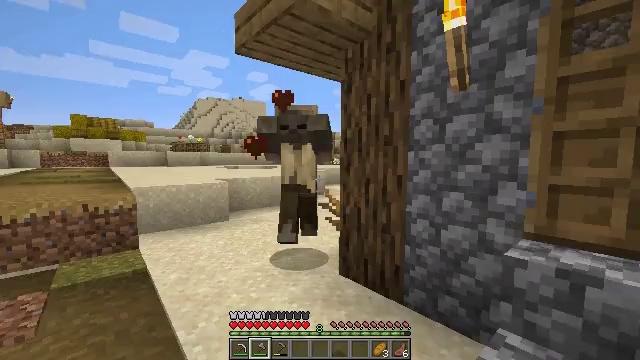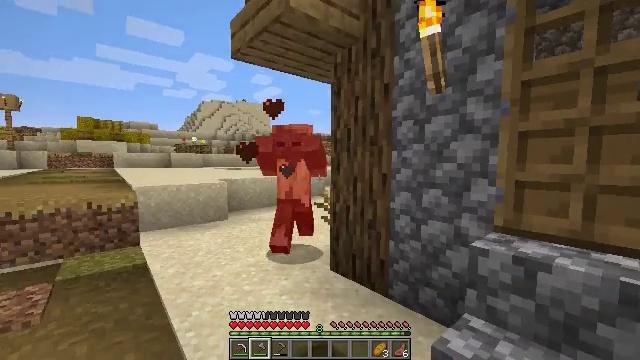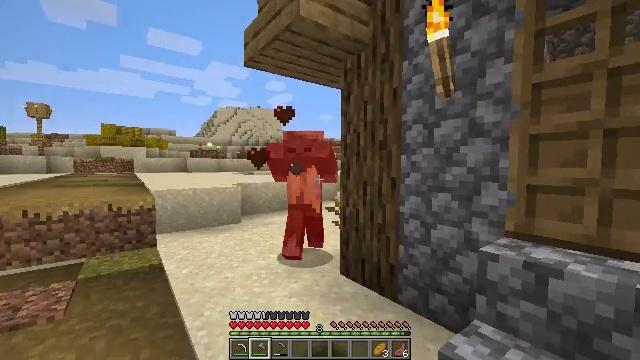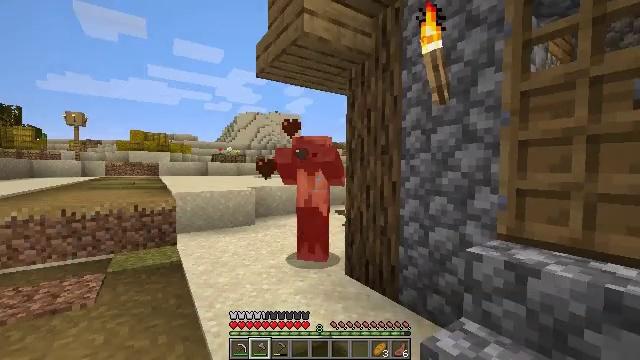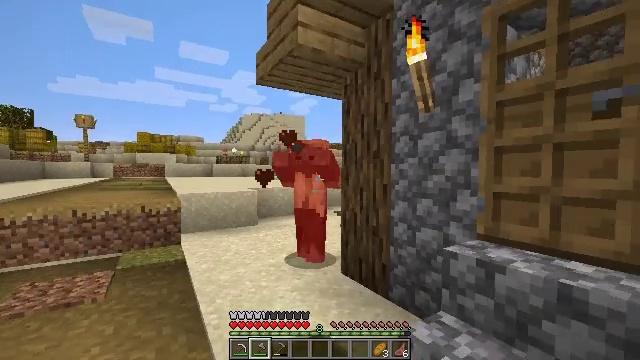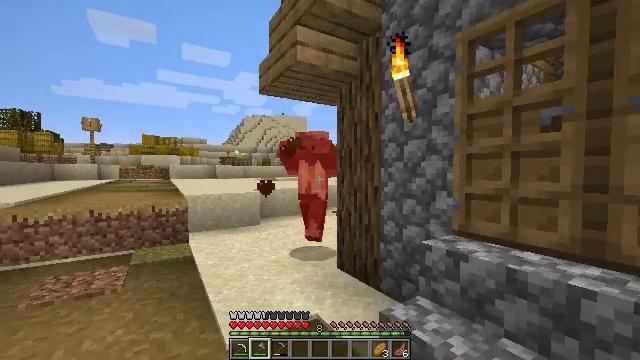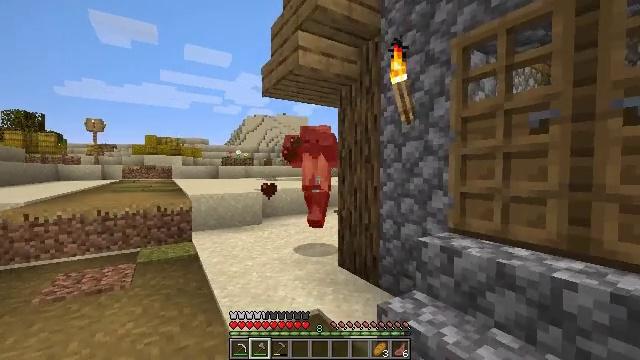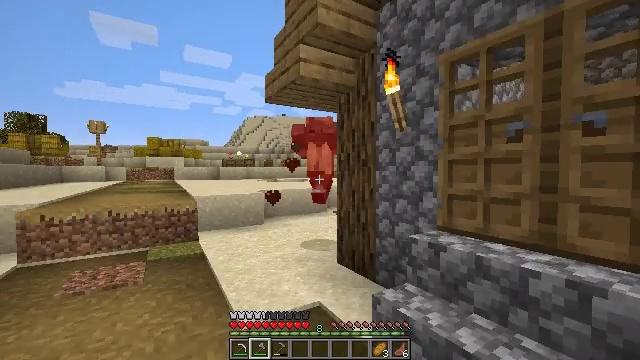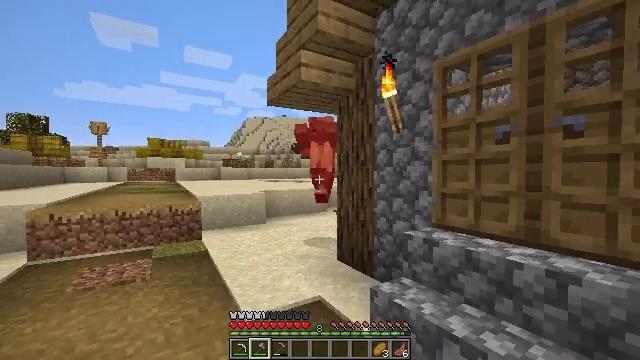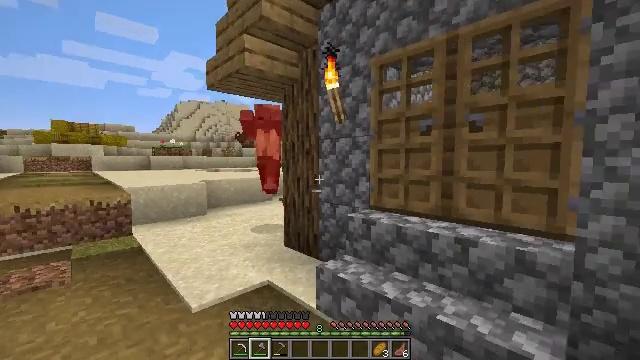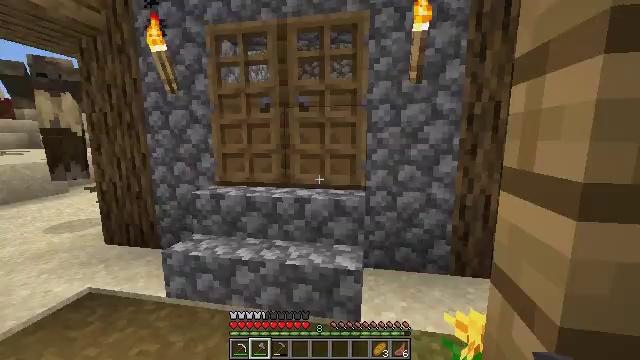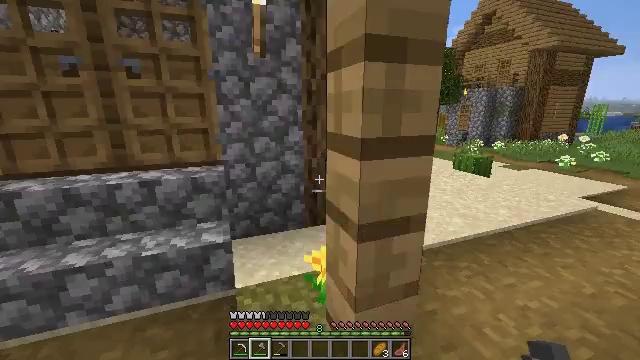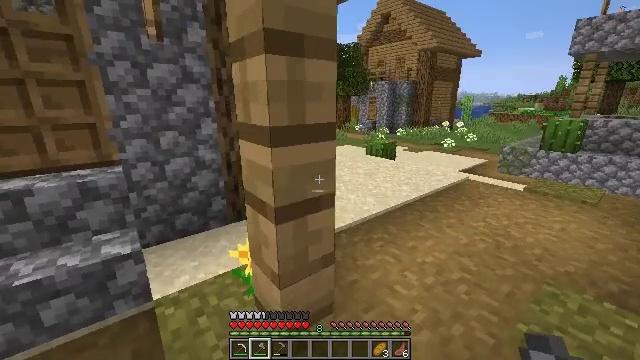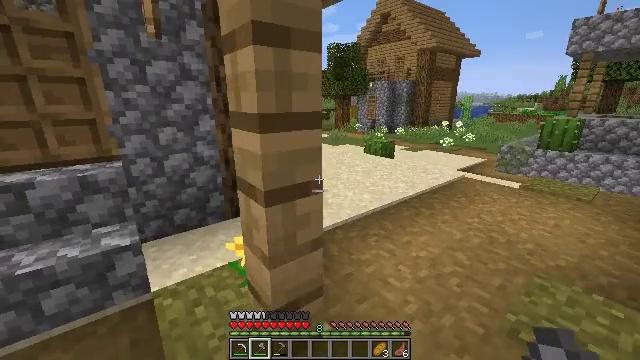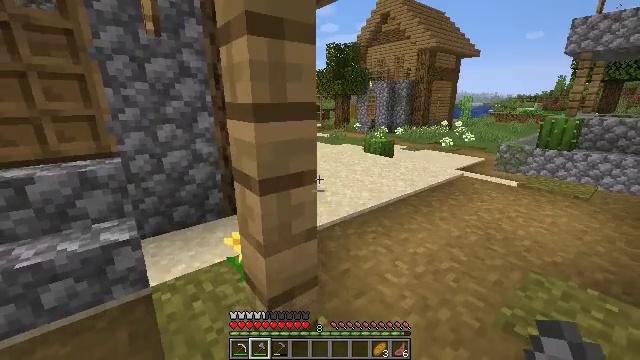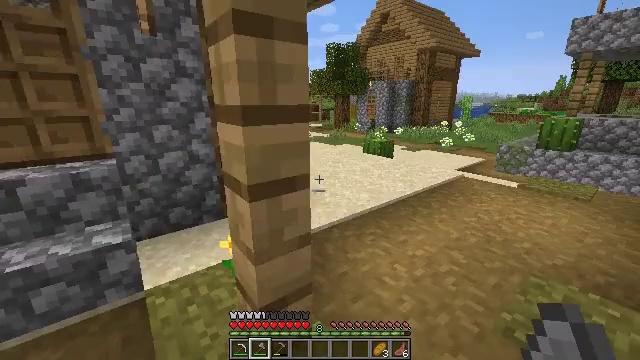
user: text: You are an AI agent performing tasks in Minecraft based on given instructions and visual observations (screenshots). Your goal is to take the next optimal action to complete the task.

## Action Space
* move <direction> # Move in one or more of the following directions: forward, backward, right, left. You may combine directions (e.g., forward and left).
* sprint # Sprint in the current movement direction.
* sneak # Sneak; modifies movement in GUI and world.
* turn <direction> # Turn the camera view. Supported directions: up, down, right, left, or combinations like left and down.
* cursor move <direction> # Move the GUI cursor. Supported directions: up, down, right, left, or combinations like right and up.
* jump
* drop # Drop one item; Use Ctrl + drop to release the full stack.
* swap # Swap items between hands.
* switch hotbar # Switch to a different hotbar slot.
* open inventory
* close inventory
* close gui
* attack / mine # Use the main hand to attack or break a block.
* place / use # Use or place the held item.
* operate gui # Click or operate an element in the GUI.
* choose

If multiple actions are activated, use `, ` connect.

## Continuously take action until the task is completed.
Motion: motion action
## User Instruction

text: Kill a husk.
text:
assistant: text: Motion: move back and move right
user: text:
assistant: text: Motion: move back and move right, turn left and up
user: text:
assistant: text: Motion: move back and move right, turn left and up
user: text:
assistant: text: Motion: move back, turn left
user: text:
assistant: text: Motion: move back
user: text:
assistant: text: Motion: move back
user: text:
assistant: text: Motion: move back
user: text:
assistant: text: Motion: move back
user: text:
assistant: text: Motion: move back, turn right and down
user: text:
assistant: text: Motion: move back, turn right and down
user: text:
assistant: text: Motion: move back, turn right and down
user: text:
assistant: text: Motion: turn right and down
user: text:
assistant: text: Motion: no_op
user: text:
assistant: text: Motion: no_op
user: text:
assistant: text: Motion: move forward
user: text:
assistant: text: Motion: move forward
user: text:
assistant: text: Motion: move forward, sprint
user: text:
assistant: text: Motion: move forward, sprint
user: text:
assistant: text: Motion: move forward, sprint
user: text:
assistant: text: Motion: move forward, sprint, turn right
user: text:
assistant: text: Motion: move forward, sprint, turn right
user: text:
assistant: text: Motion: move forward, sprint, turn right
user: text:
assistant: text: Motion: move forward, sprint, turn right
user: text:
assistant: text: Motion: move forward, sprint
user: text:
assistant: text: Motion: move forward, sprint
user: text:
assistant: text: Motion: move forward, sprint
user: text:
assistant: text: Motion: move forward, sprint
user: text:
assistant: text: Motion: move forward, sprint, turn left
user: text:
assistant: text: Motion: turn left
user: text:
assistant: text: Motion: turn left